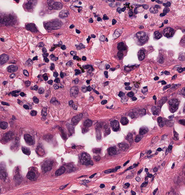
Tumor epithelial tissue: yes
Tumor-associated stroma tissue: yes
Normal tissue: no